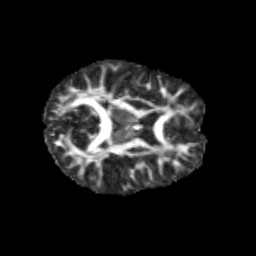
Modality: FA
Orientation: axial
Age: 10
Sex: female
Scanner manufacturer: siemens
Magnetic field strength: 3 T
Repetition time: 3.8 s
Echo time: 0.07 s